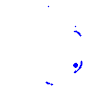
Particle: electron